Field crop: maize
Growth stage: 1
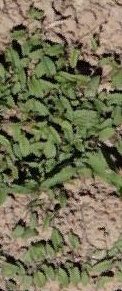
Species: convolvulus